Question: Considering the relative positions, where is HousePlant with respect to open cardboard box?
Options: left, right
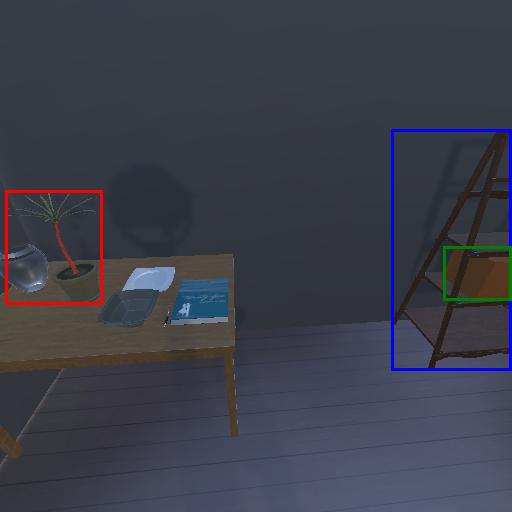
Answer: left